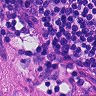
Metastatic tissue present: no